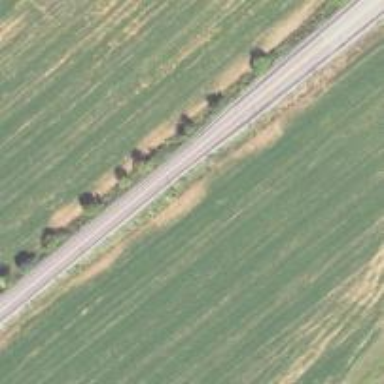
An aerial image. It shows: Primary highway.